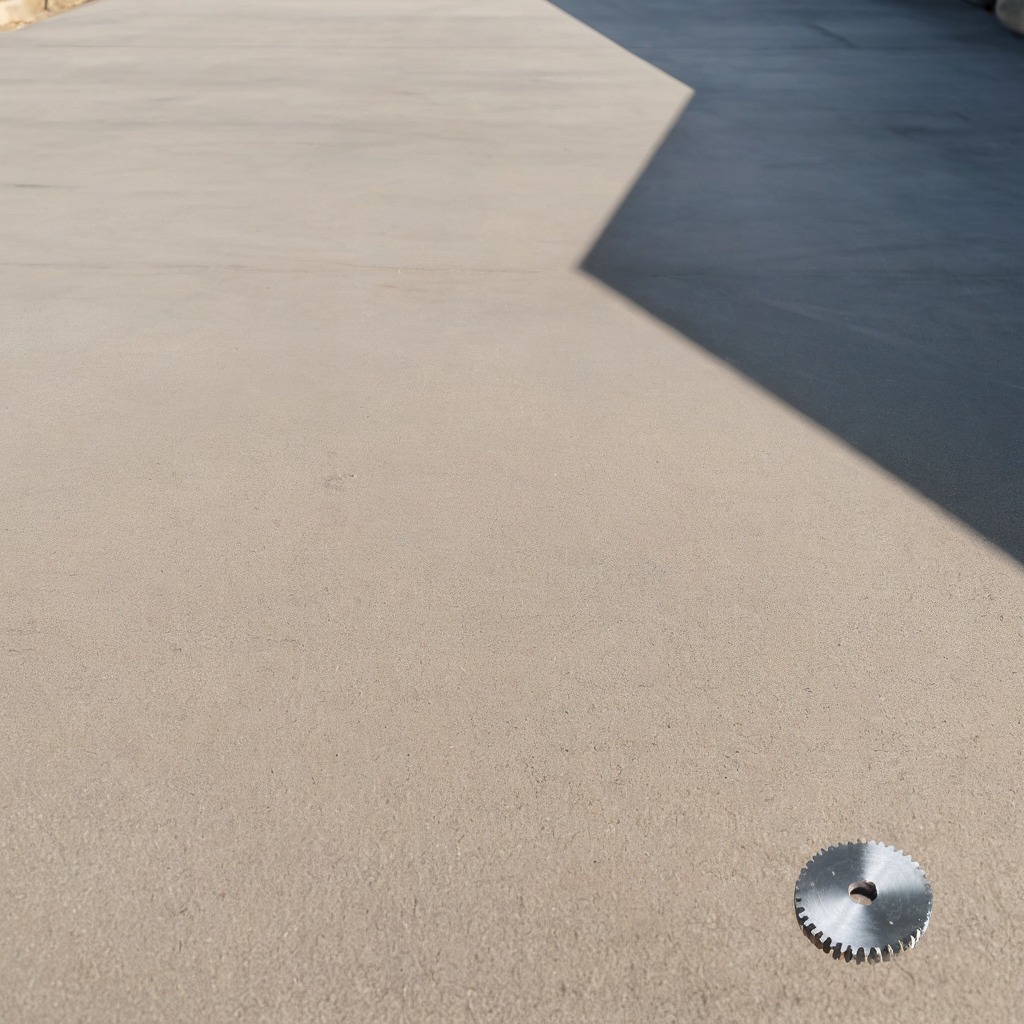
A steel gear with teeth is lying on the concrete workbench.